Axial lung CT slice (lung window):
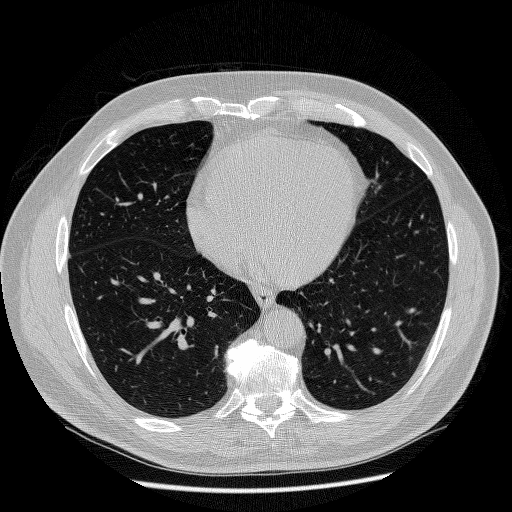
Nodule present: no